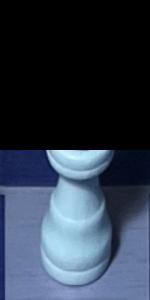
Label: Queen_White